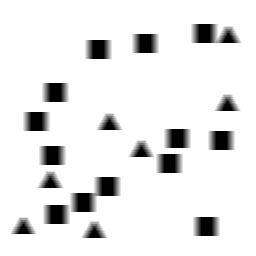
Squares: 13
Triangles: 7
Stars: 0
Total shapes: 20